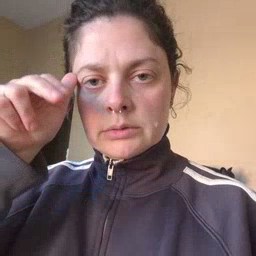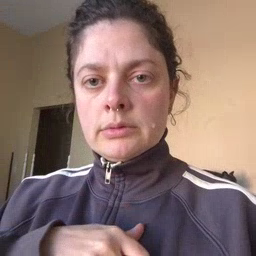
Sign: horse